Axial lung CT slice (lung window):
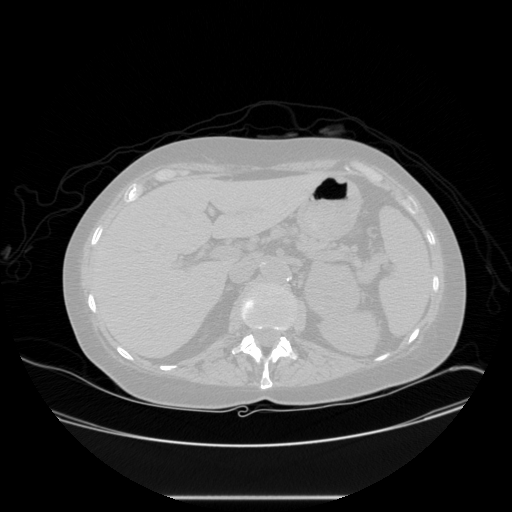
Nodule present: no